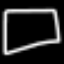
Label: square